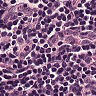
Metastatic tissue present: no